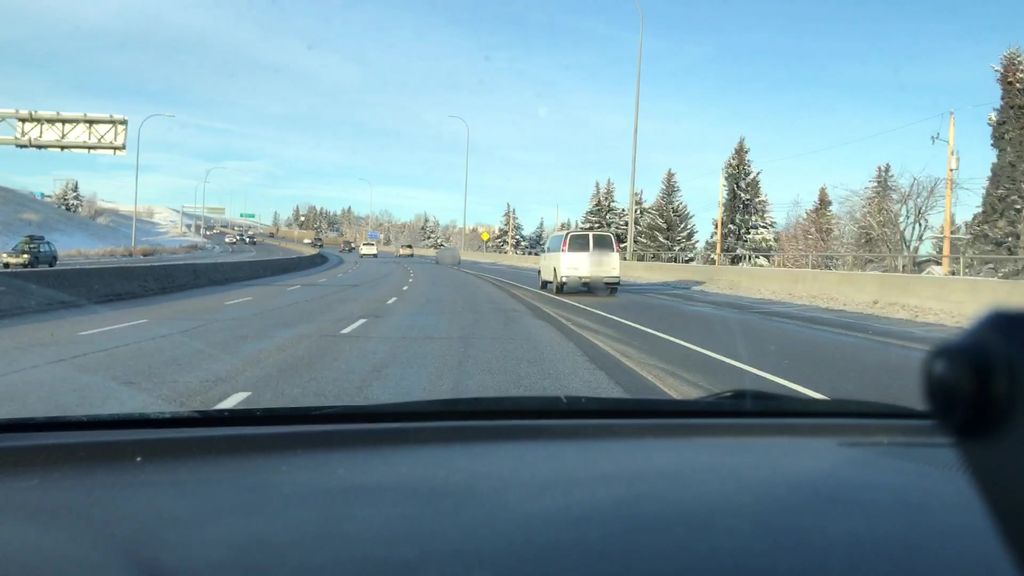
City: calgary